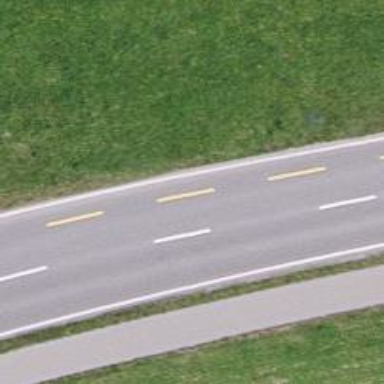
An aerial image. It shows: Secondary road with asphalt surface.